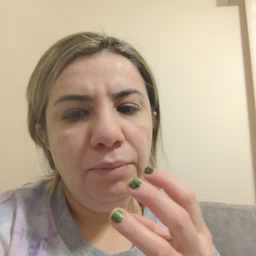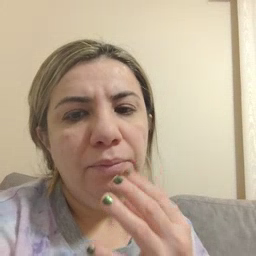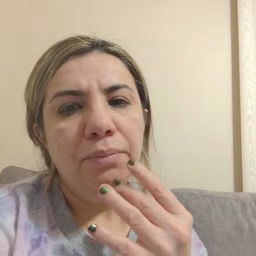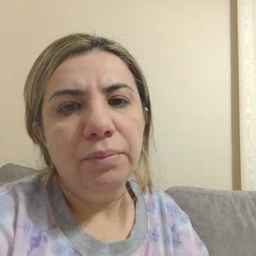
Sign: snack